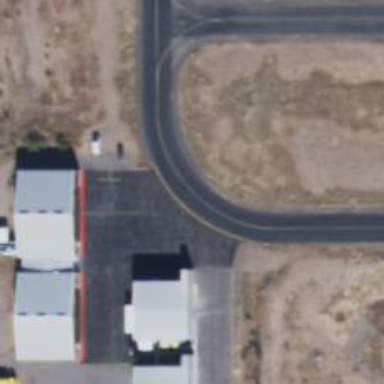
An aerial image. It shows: Image of taxiway at airport.